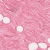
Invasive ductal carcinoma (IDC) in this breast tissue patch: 0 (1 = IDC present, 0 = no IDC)